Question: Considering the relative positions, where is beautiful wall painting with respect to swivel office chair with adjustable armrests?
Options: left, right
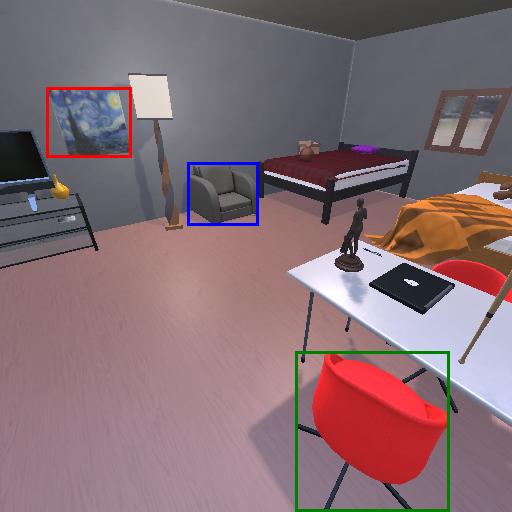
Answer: left